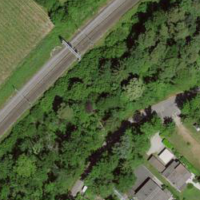
EUNIS habitat code: 55
Species observed at this site:
Cephalanthera damasonium